Aerial crown-view tile of a tropical tree (Barro Colorado Island, Panama), acquired 20250512:
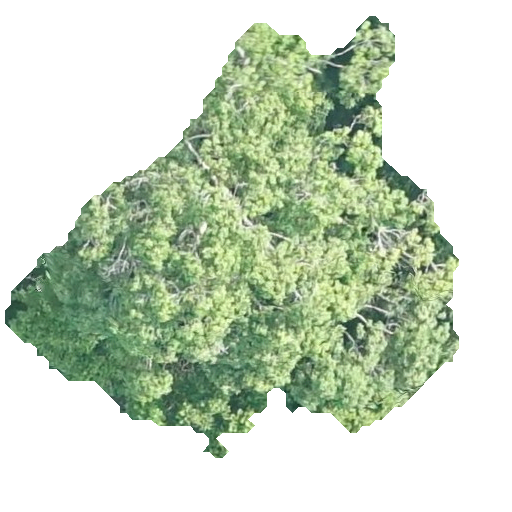
Species: Ocotea leptobotra
GBIF accepted scientific name: Ocotea leptobotra
Crown area: 172.144 m²